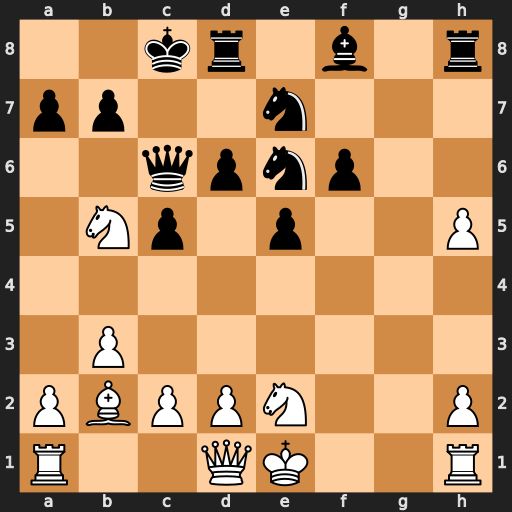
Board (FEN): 2kr1b1r/pp2n3/2qpnp2/1Np1p2P/8/1P6/PBPPN2P/R2QK2R
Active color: w
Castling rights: KQ
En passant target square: -
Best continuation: Nxa7+ Kc7 Nxc6